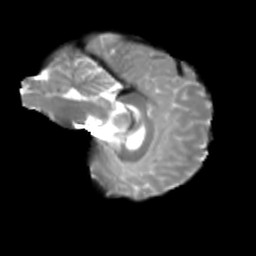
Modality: T2w
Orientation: sagittal
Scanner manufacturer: siemens
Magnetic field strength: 3 T
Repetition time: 4 s
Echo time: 0.0594 s